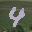
Label: 4